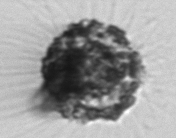
Label: unknown2